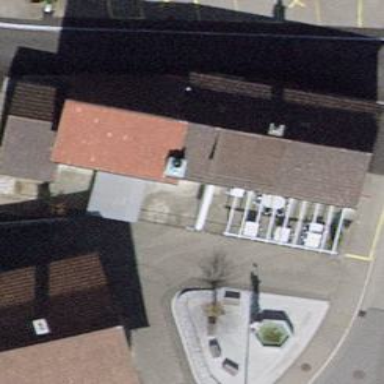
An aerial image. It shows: Retail building.